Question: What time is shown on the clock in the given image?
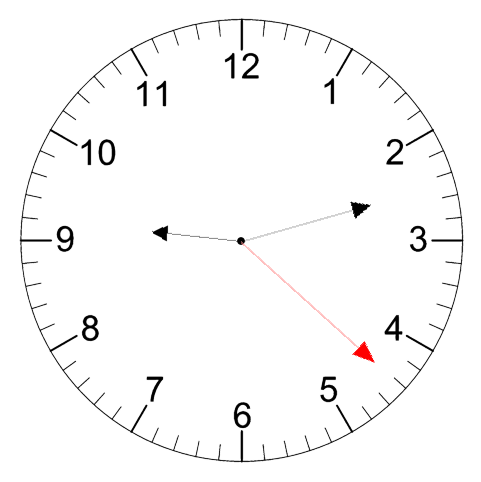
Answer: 09:12:22